Chest X-ray. View position: PA
Patient age: 19
Patient sex: M
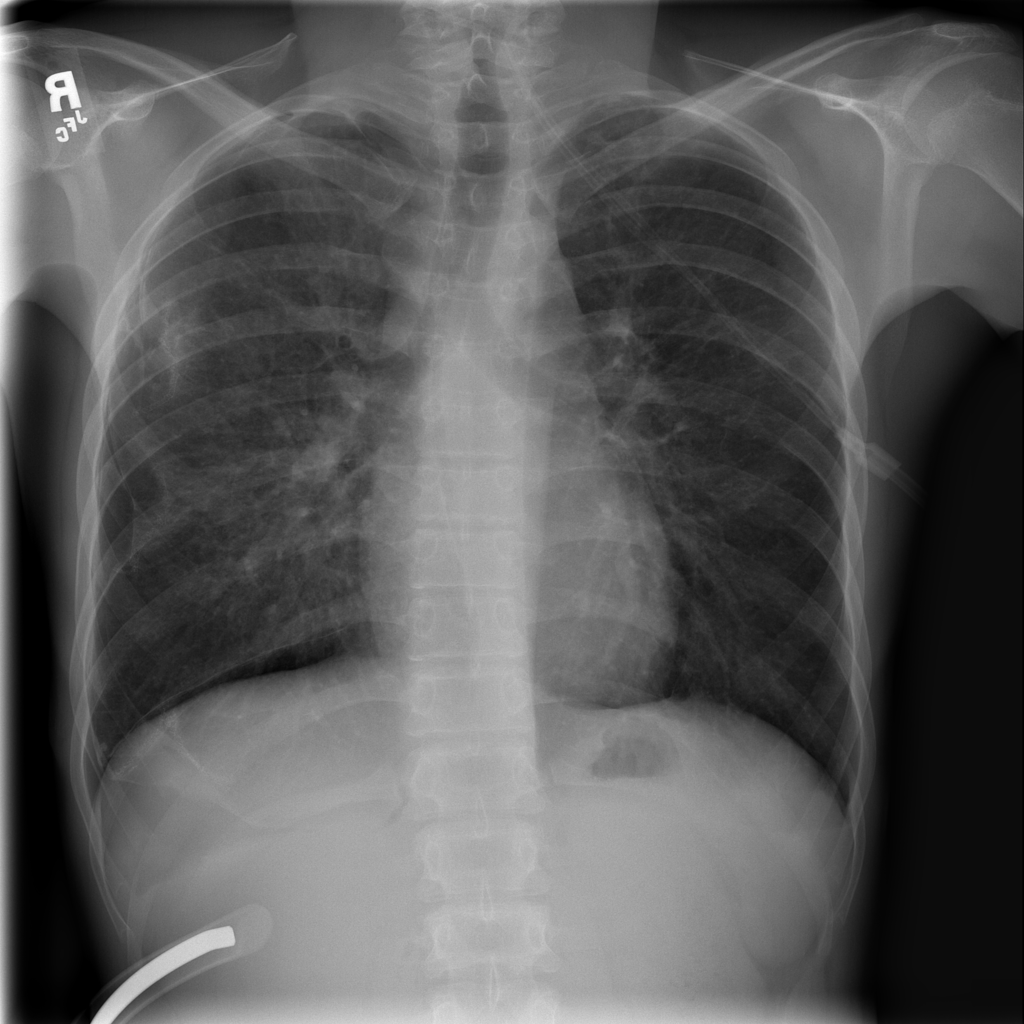
Finding: Pneumothorax